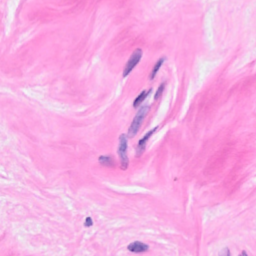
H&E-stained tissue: Breast